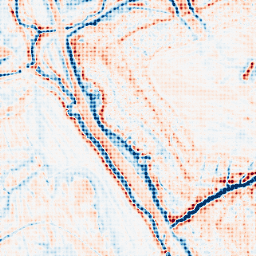
Category: edge_preserving
Decomposition family: bilateral
Decomposition parameters: d: 15
sigma_color: 75
sigma_space: 50
Upsampling method: sinc_blackman
Upsampling parameters: scale: 8
kernel_size: 8
Upsampling scale: 8